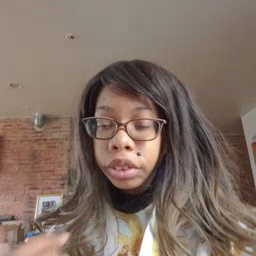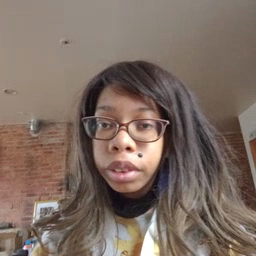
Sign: animal